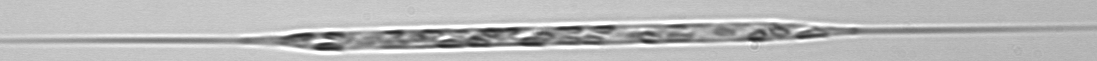
Label: Rhizosolenia